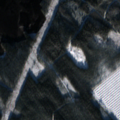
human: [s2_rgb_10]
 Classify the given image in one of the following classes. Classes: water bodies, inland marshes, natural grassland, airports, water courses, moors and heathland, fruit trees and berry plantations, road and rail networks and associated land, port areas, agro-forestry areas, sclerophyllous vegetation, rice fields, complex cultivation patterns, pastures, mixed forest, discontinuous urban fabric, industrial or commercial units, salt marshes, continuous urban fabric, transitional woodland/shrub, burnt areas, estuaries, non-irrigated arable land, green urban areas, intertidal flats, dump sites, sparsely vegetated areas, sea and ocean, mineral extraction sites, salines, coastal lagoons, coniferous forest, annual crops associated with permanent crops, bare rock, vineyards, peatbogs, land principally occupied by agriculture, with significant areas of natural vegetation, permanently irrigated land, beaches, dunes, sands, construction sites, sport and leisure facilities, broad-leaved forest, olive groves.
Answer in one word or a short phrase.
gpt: coniferous forest, mixed forest, transitional woodland/shrub, water bodies